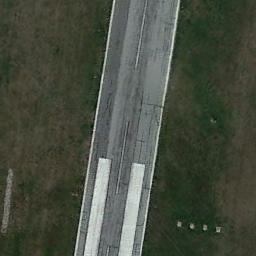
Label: runway